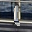
Label: 1